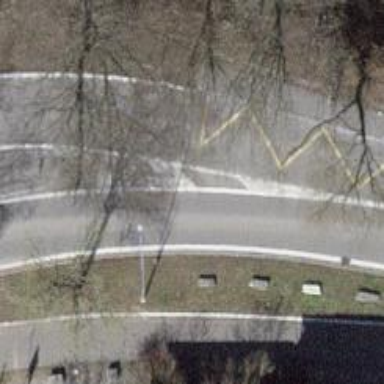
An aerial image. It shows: Bus stop with stop position for public transport.